Question: Screenshots Below. As you can see, my menubutton is showing up in the actionBar's overflow area. It doesn't work well on portrait, because it adds a second row (cannot fit next to my tabs, obviously); it looks okay on landscape, but I will be changing the way the tabs present themselves on landscape, so it'll end up having the same problem as portrait. So, what I need to accomplish, is getting the menu button into the bottom black area of the screen, which, my understanding says is actually legacy support. Is there no method to declare to send my menu button down to the right of task switcher as I've seen in some other apps? Is the solution to change my targetSDKversion in AndroidManifest?

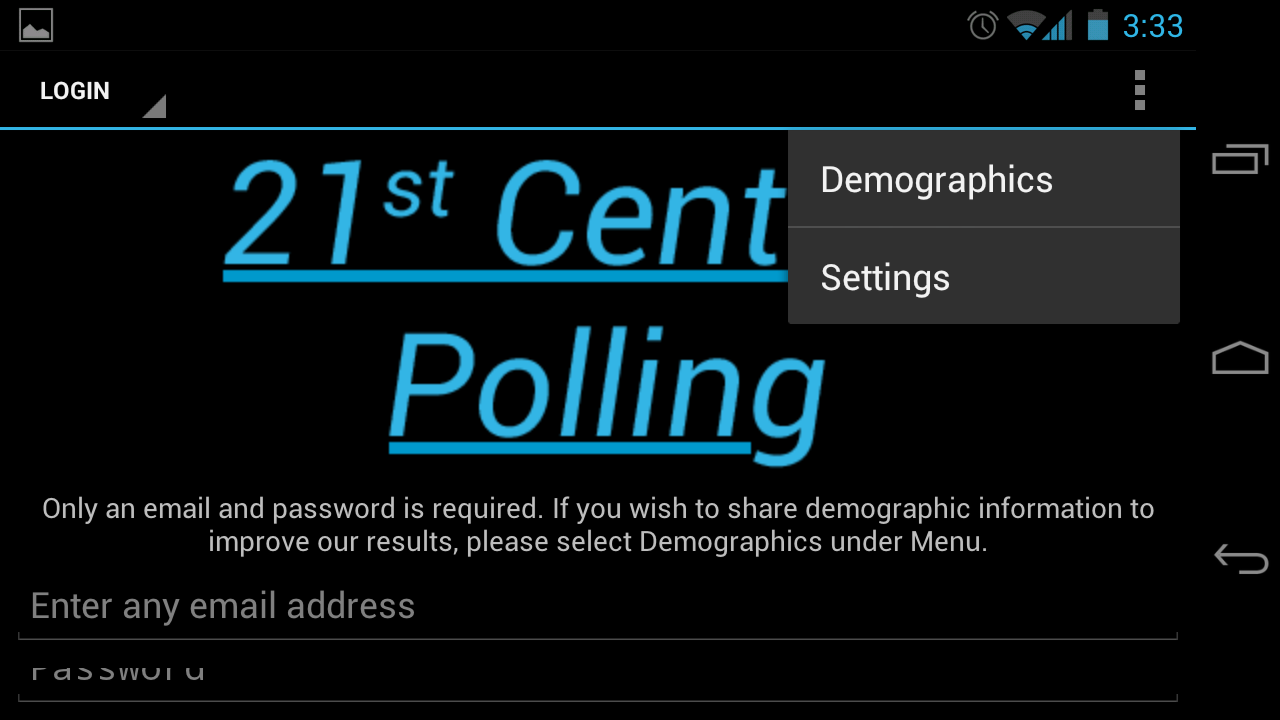
Answer: Can't be done, as can be seen via CommonsWare's link :(